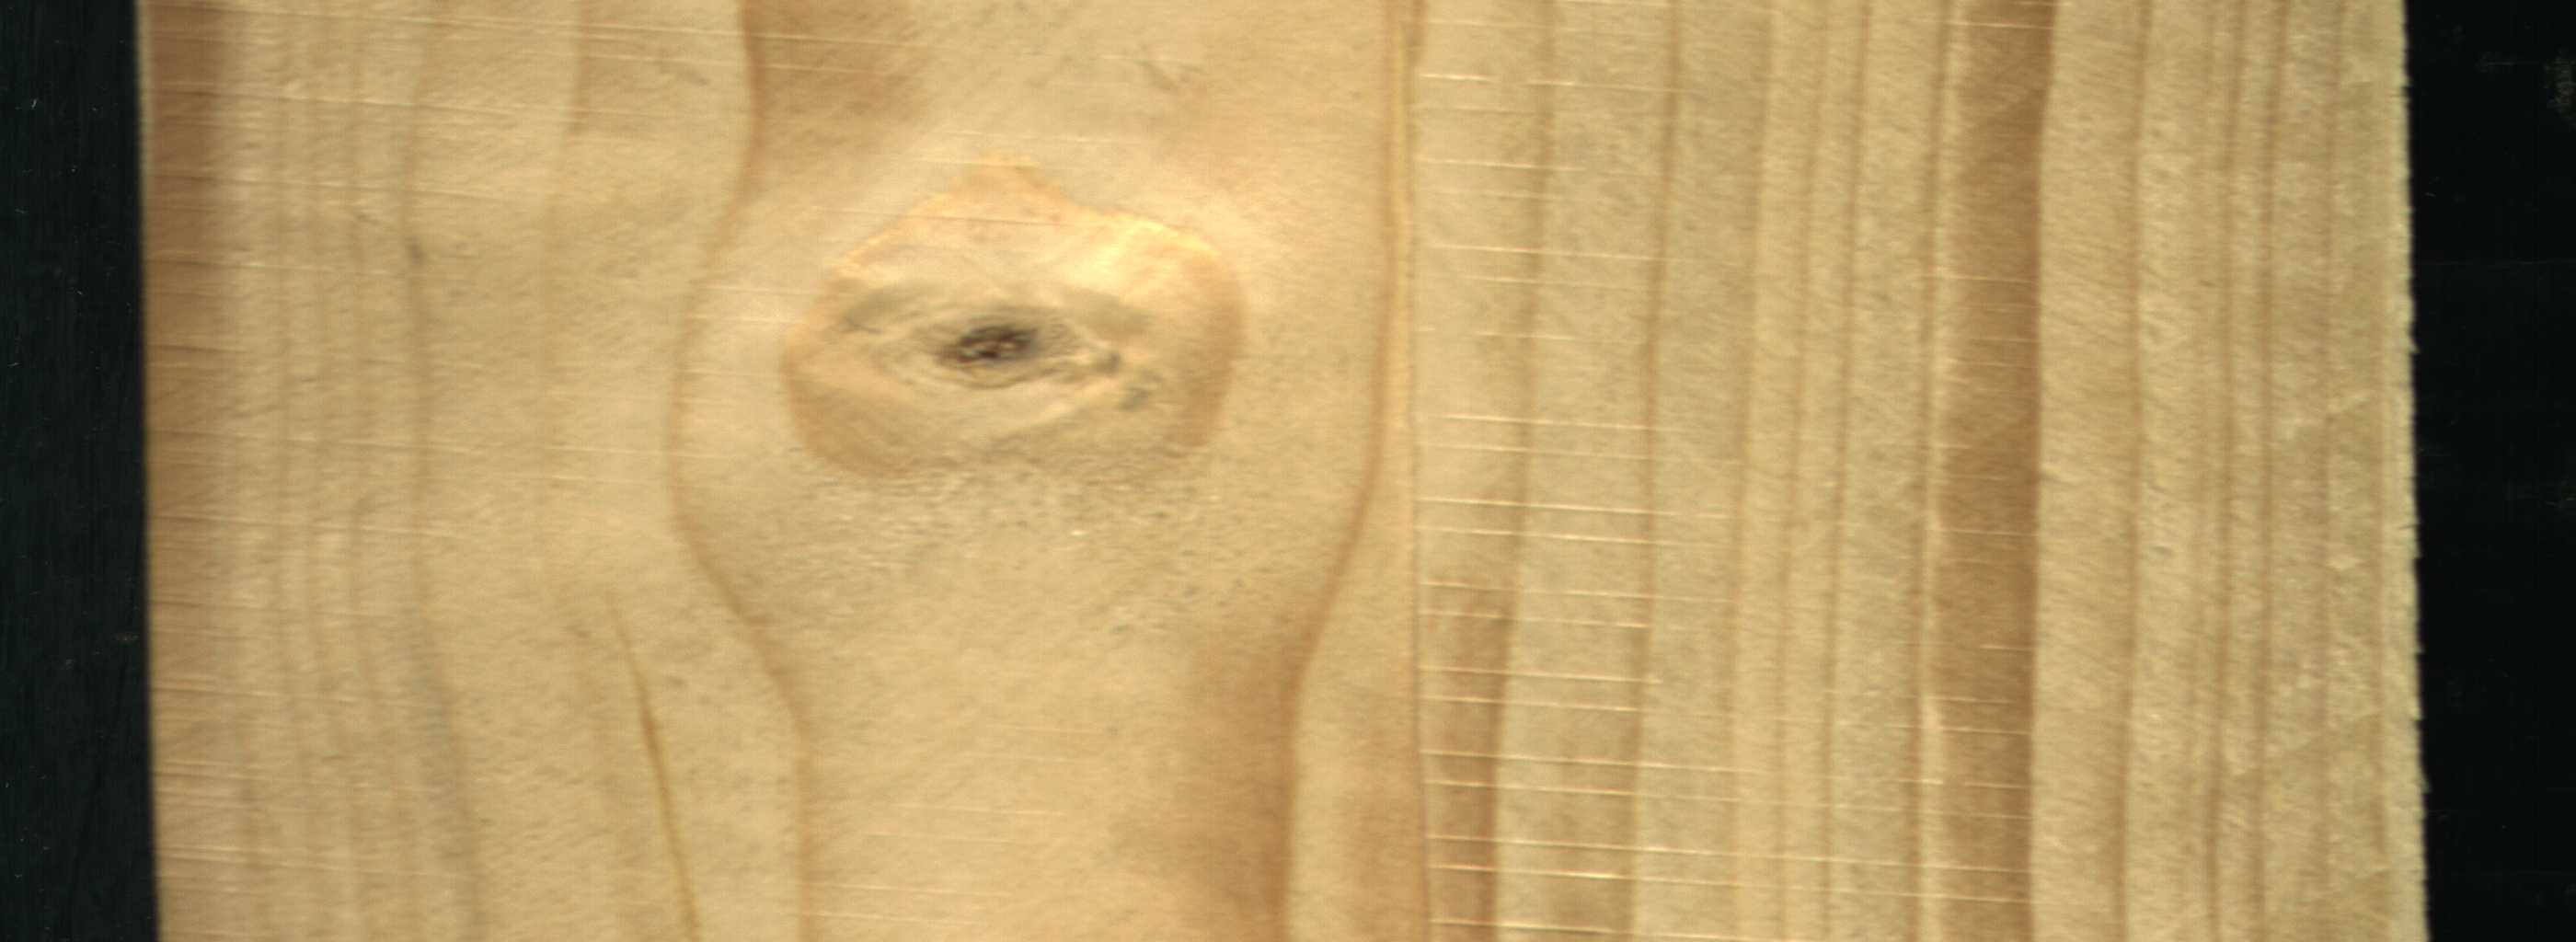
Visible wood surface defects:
Quartzity
Live_Knot